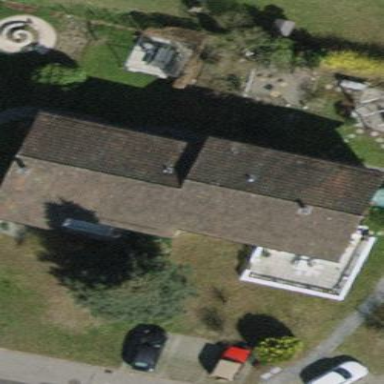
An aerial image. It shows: Building with pitched roof.